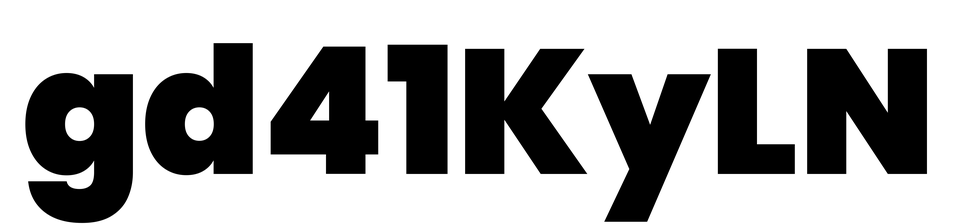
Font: Poppins-Black